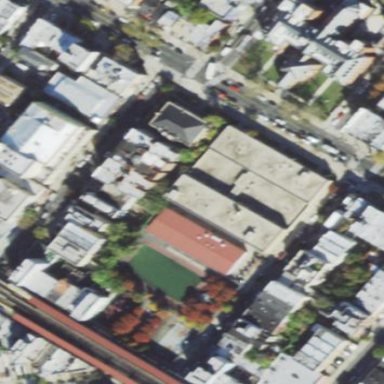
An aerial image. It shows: School building.